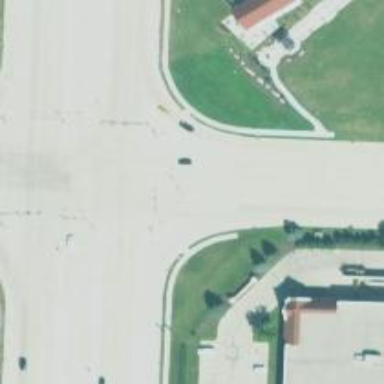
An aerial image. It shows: Crossing on the road with line markings.